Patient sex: F
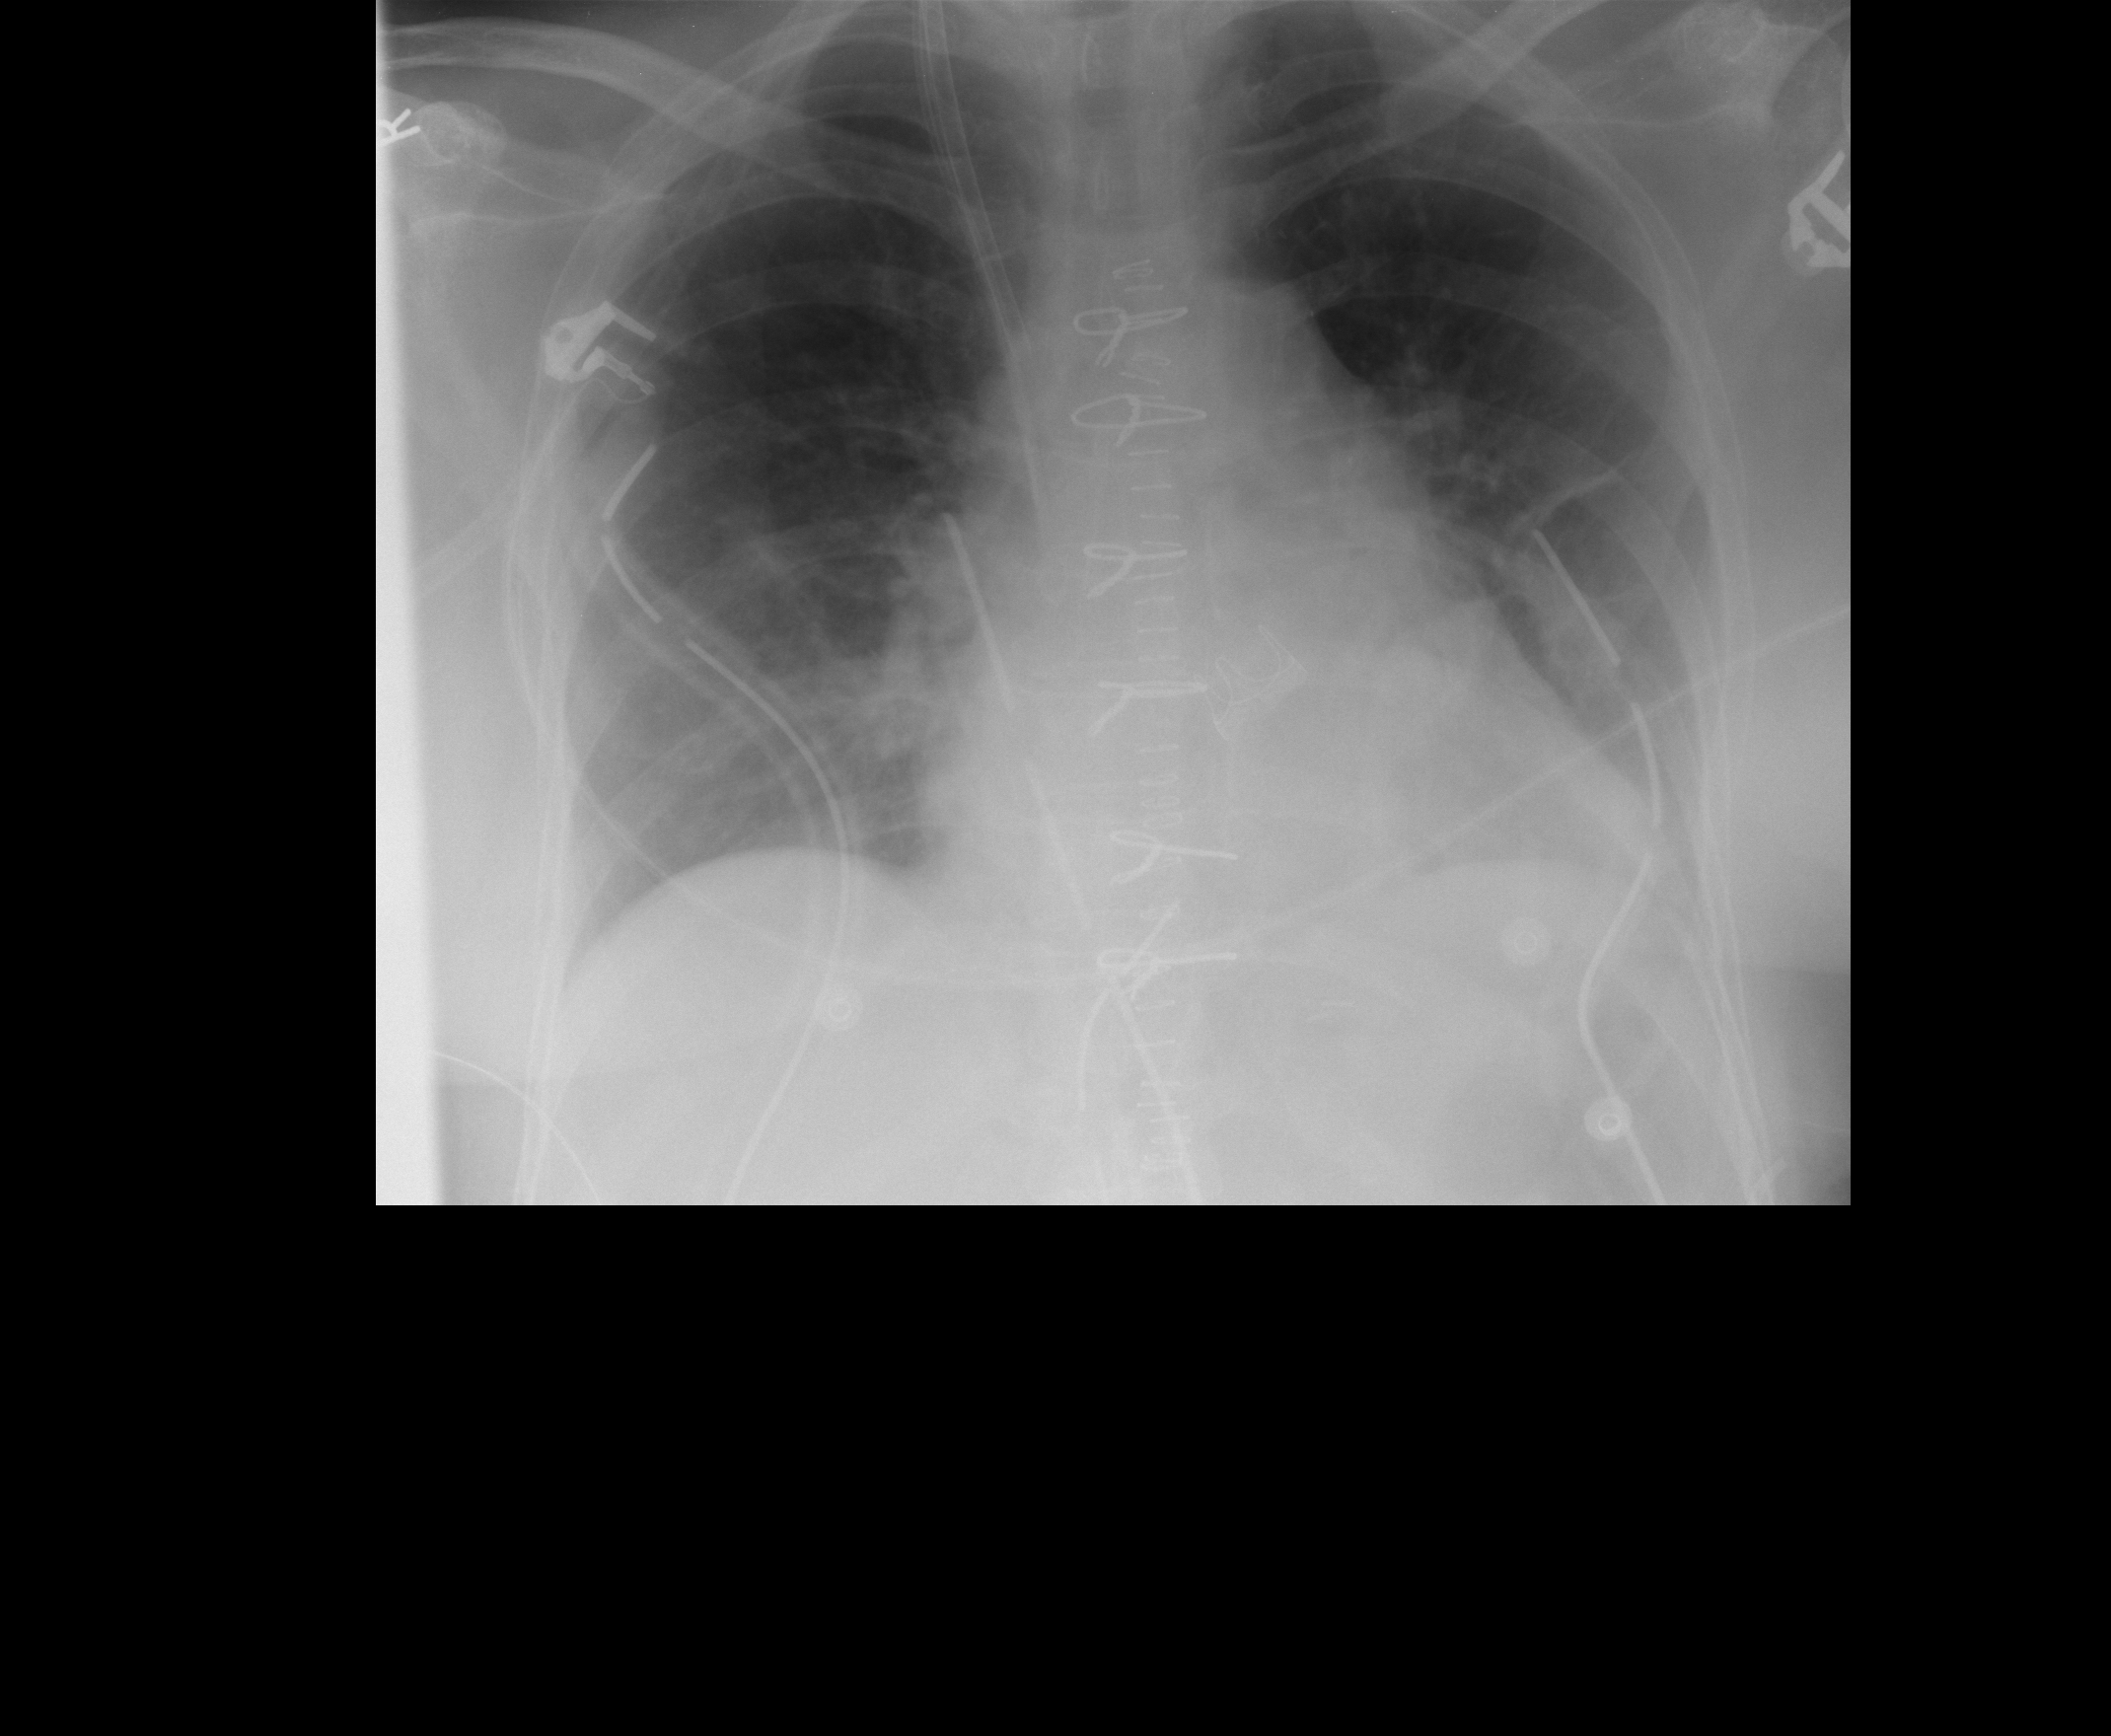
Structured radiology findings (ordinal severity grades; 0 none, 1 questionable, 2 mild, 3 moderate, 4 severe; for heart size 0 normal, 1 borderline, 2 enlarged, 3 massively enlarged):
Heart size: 1
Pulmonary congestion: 2
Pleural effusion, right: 0
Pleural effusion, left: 0
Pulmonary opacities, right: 0
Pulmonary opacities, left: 0
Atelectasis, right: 2
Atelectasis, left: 2